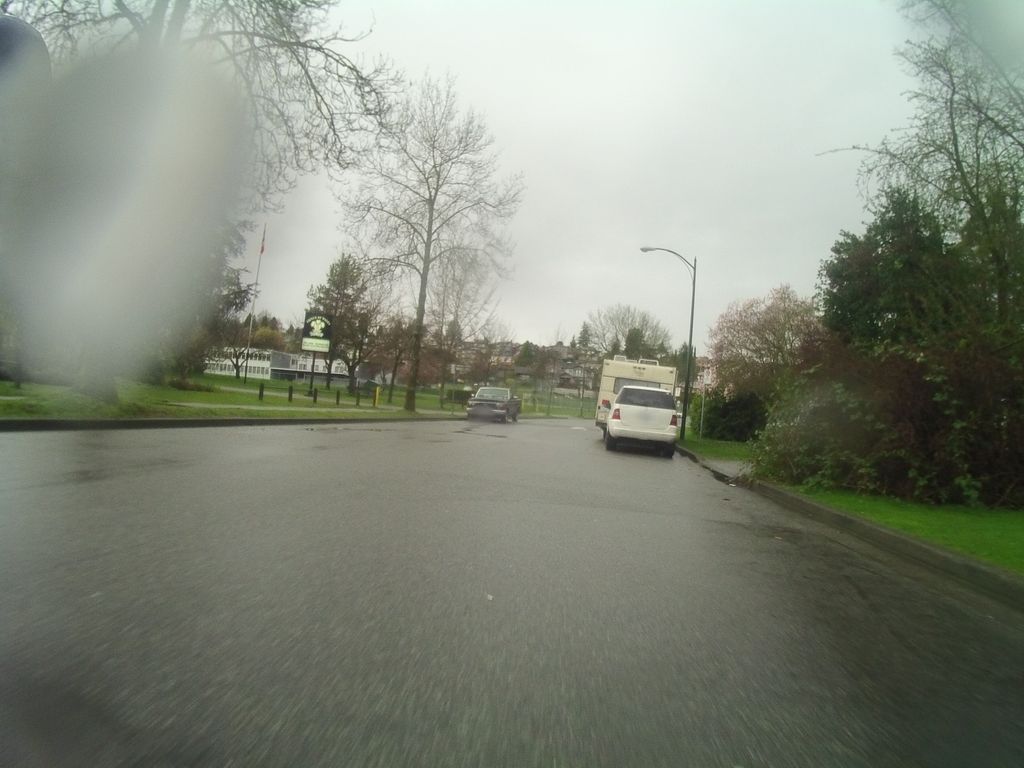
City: vancouver